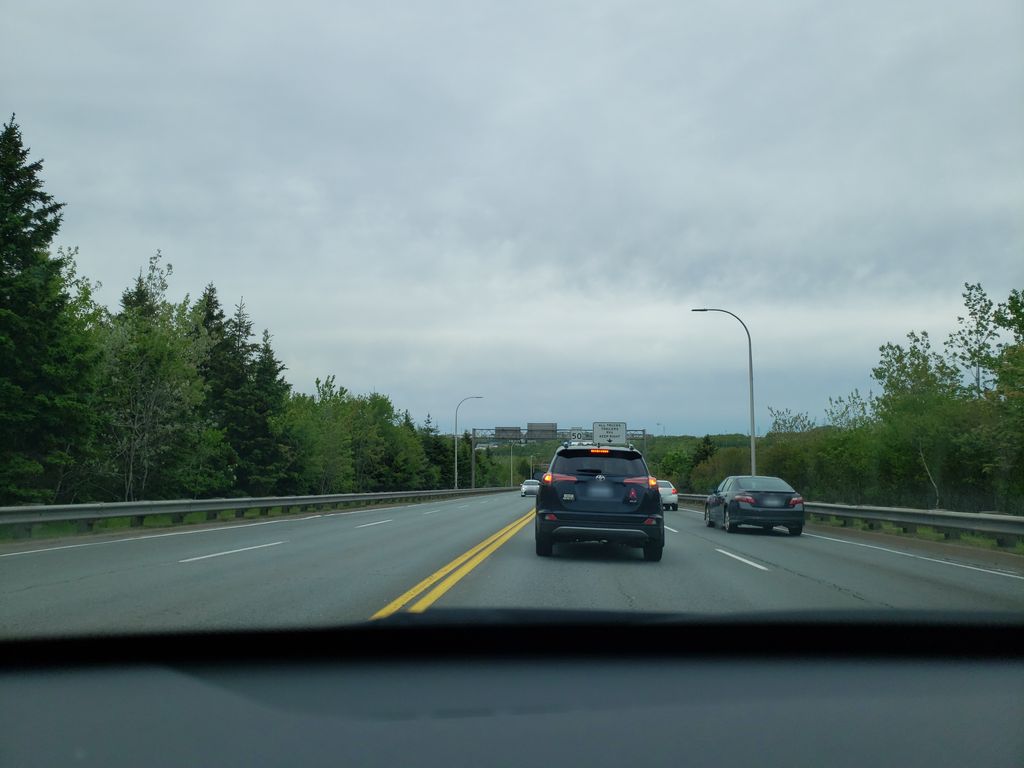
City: halifax